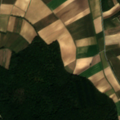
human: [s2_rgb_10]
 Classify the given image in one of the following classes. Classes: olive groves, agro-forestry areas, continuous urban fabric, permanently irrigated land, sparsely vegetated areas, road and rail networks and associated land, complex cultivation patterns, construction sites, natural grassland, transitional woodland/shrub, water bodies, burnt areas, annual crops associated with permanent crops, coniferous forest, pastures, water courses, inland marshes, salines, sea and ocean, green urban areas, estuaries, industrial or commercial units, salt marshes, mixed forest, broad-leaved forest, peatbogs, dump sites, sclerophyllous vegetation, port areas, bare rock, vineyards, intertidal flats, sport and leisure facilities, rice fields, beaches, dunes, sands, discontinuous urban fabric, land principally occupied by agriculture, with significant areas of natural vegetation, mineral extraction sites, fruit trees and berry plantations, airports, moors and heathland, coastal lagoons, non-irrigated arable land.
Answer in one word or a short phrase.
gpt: non-irrigated arable land, complex cultivation patterns, broad-leaved forest